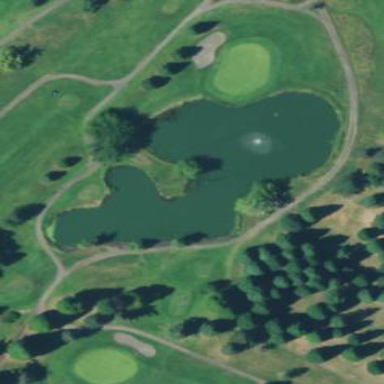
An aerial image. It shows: Scenic view of water hazard on golf course. The natural water feature adds beauty to the landscape.